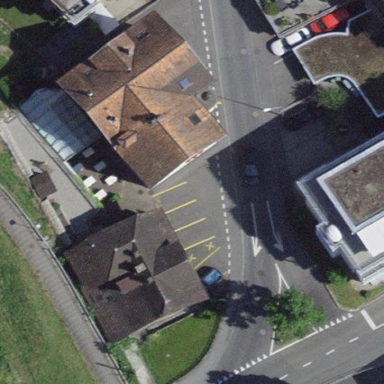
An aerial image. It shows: Restaurant in building.